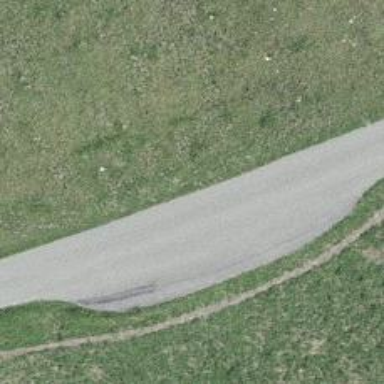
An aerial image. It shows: Passing place on the road.